Aerial crown-view tile of a tropical tree (Barro Colorado Island, Panama), acquired 20240716:
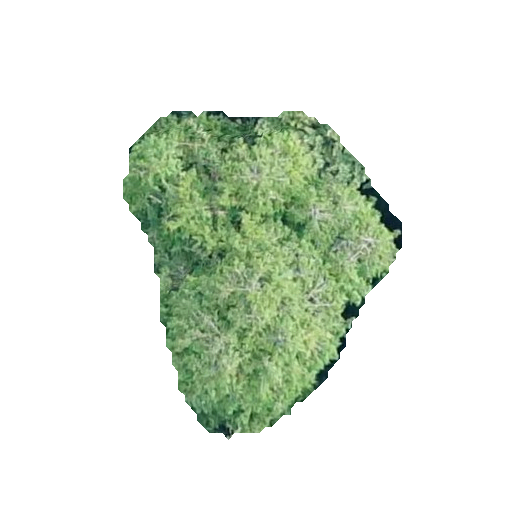
Species: Quararibea stenophylla
GBIF accepted scientific name: Quararibea stenophylla
Crown area: 96.416 m²